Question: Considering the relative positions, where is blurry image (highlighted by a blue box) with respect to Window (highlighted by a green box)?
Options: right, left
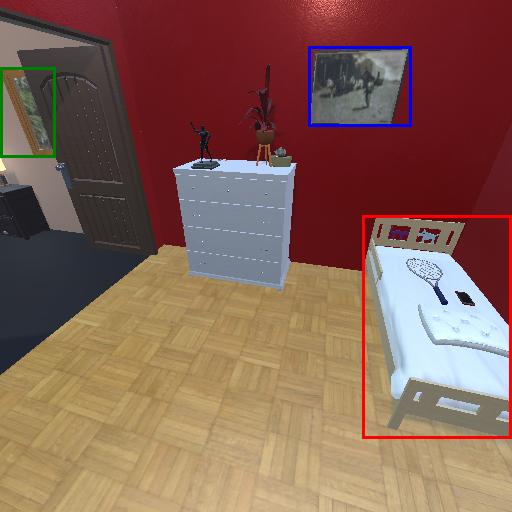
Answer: right